Question: I am loading metrics from Graphite, but when they are rendered on a horizon chart they are squished on the left side of the graph, and not taking the entire width of the graph space. Here's a screenshot to show what I mean:

That data is from the 3 hour window I requested. Here's some of the graphite output for the topmost horizon chart:
'''
,<PHONE>,<PHONE>,60|892.0,526.0,371.0,1475.0,1234.0 [...] 1250.0,1604.0,1146.0,965.0
'''
It's tough to tell from the image, but those values do line up with what is drawn. It's just that they're not taking all the space.
The chart is being drawn into a simple '<div id="#graphs">' which has only 'position: relative' and 'width: 1080px;' for CSS properties. Here's the Cubism JavaScript:
'''
var context = cubism.context()
.step(1e4)
.size(1080); // 3 hours
var graphite = context.graphite("http://graphite.example.com");
var horizon = context.horizon().metric(graphite.metric).height(100);
var metrics = [
"prod.counts.total_stats",
"stage.counts.total_stats",
"dev.counts.total_stats"
]
d3.select("#graphs").append("div")
.attr("class", "axis")
.call(context.axis().ticks(12).orient("top"));
d3.select("#graphs").append("div")
.attr("class", "rule")
.call(context.rule());
d3.select("#graphs").selectAll(".horizon")
.data(metrics)
.enter().append("div")
.attr("class", "horizon")
.call(horizon);
'''
The rest of the CSS is pretty much copy-pasted from the <URL>. In the interest of brevity I won't include that, but I can if it's necessary.
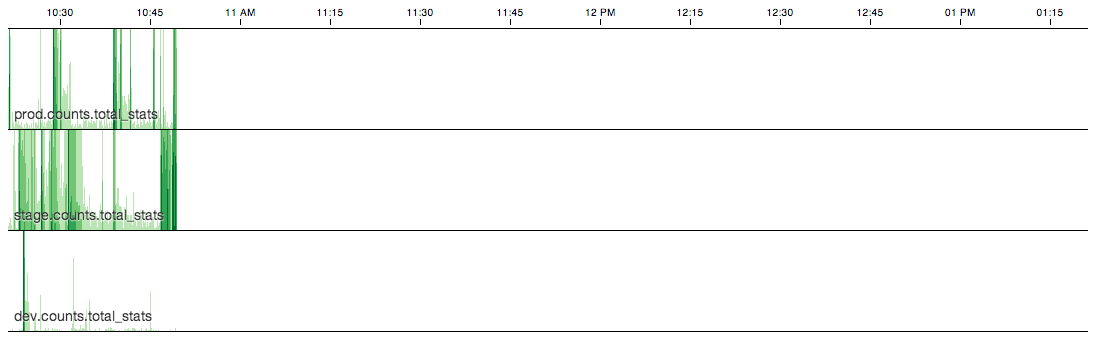
Answer: See <URL>:
> Currently Graphite will return its lowest-resolution data when Cubism requests 10-second metrics; however, the lowest-available resolution may in fact be higher resolution (such as 1-minute data). Cubism, not knowing any better, displays this data inaccurately rather than upsampling the data.
You can work-around this by storing higher resolution data in Graphite, or by saying summarize(metric, "10s").